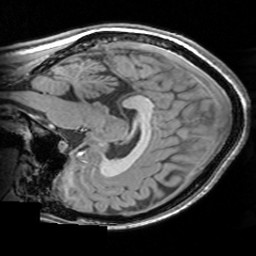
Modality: T1w
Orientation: sagittal
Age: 18
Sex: female
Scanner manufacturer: siemens
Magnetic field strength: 3 T
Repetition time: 1.63 s
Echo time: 0.00311 s